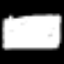
Label: mushroom